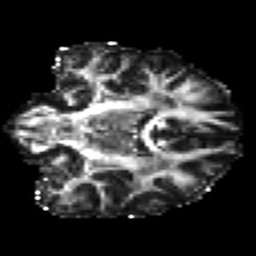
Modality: FA
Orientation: coronal
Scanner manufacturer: siemens
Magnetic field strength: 3 T
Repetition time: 7.8 s
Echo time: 0.09 s